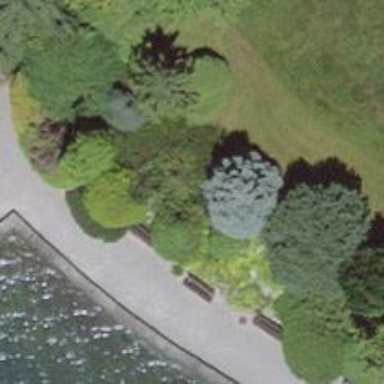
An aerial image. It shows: Brown bench in the vicinity.